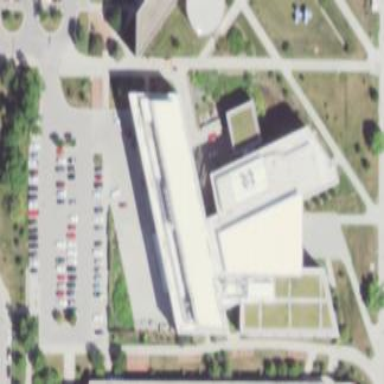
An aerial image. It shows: View of university building.